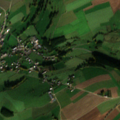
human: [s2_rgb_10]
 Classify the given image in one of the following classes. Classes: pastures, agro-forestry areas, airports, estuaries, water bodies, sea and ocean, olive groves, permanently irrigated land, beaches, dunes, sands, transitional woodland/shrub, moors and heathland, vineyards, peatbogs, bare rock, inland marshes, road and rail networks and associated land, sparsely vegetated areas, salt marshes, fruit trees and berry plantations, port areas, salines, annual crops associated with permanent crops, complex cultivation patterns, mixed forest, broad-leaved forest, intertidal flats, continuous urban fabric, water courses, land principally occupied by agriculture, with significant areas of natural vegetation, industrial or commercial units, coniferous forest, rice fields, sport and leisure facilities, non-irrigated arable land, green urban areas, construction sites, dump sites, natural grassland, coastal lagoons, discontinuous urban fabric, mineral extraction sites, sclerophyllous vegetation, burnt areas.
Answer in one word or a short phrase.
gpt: discontinuous urban fabric, non-irrigated arable land, pastures, land principally occupied by agriculture, with significant areas of natural vegetation